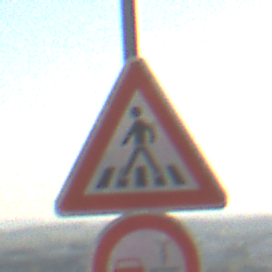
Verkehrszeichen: FussgaengerueberwegRechts
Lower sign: VerbotUeberholenEinspurigeFahrzeuge
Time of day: MorningAfternoon
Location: Outdoor (Nature)
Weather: PartlyCloudy
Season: NotSpecified
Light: Natural